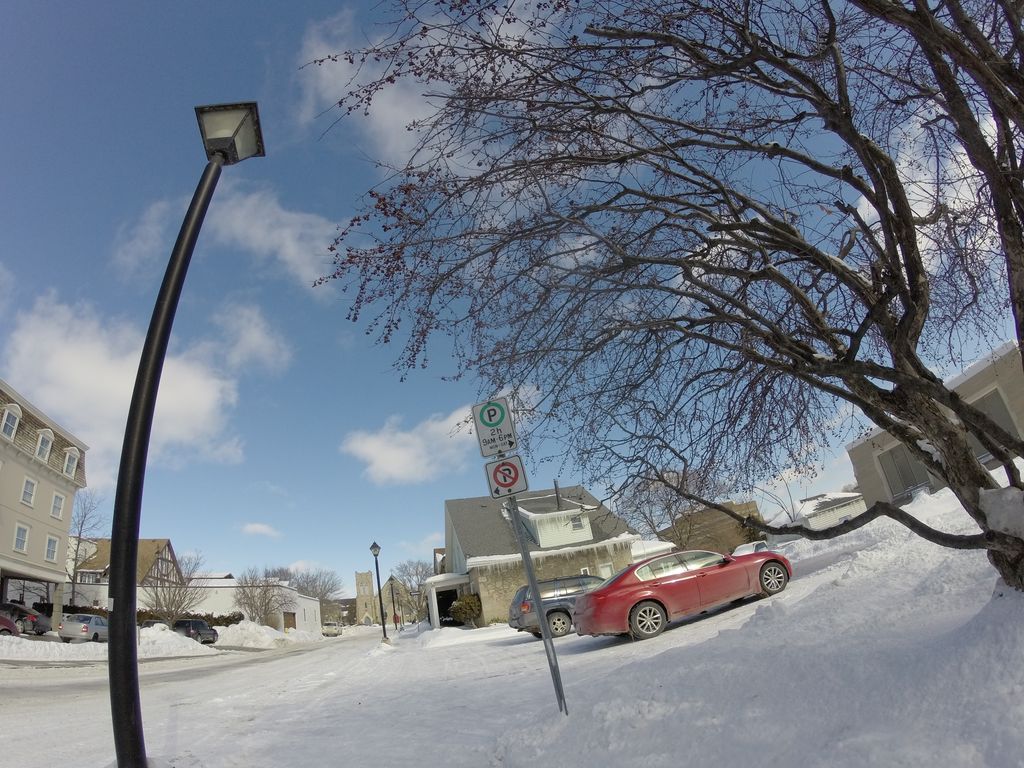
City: kitchener-waterloo